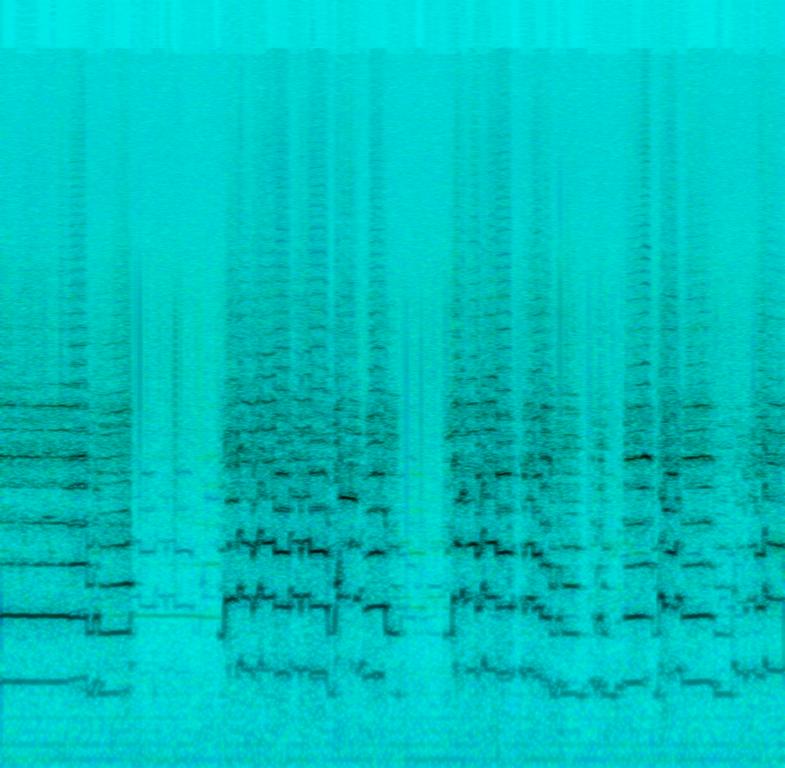
We hear a vintage middle eastern traditional song. The instrument is an old flute, and we have an elderly man singing. There's a crackling sound throughout the  recording.